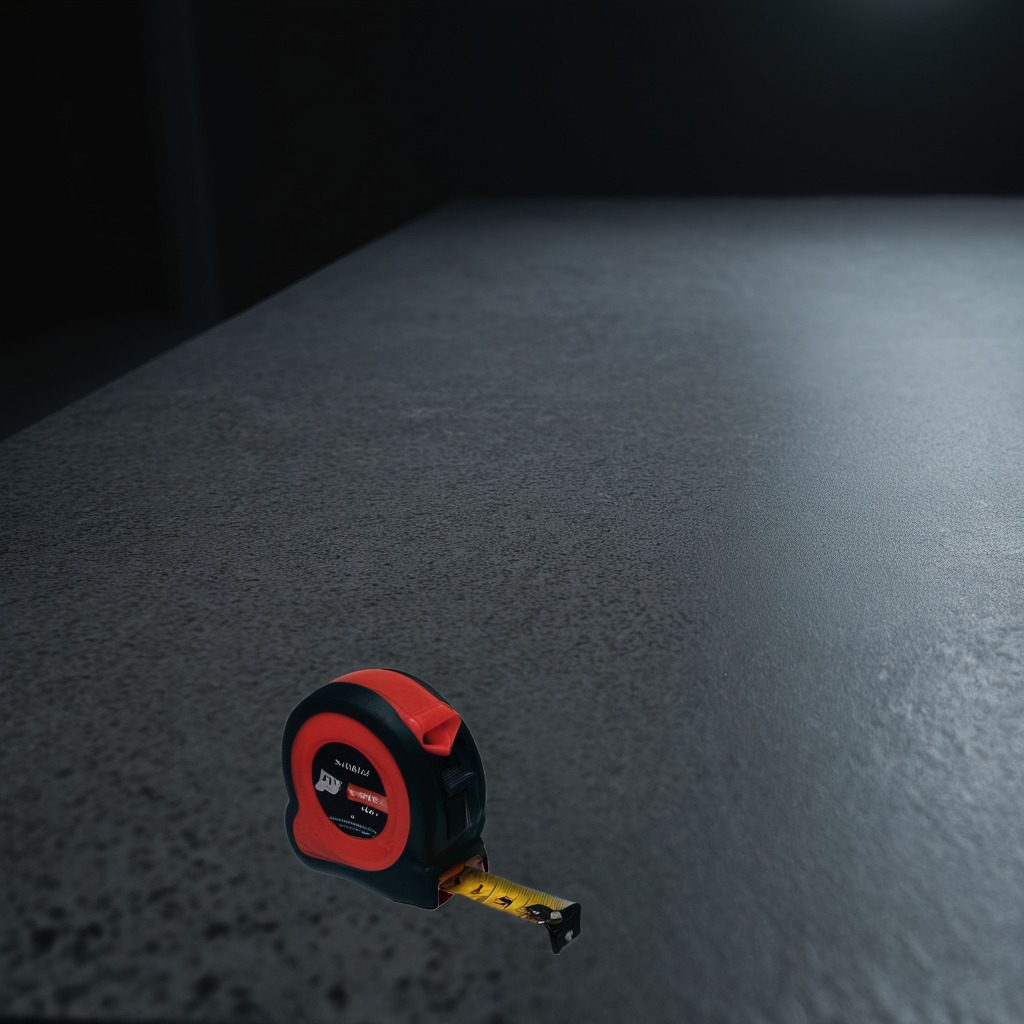
A measuring tape is lying on a clean granite table inside a workshop at night dim ambient light soft shadows worn but